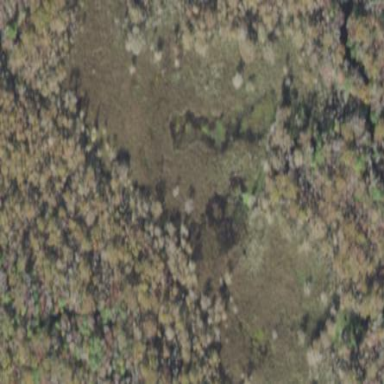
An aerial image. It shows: Marshy wetland area.